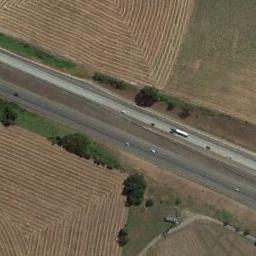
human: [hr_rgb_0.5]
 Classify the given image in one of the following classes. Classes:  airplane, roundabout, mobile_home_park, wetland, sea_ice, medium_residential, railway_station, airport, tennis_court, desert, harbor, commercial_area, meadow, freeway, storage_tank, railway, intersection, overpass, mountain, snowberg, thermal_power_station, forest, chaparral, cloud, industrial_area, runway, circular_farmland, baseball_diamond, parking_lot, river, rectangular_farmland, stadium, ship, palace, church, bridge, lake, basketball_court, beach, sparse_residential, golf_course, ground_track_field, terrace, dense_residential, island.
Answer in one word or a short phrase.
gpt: freeway